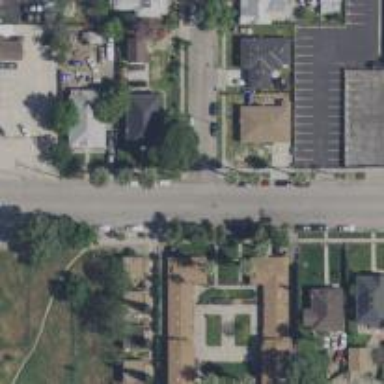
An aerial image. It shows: Residential road with separate asphalt sidewalk.